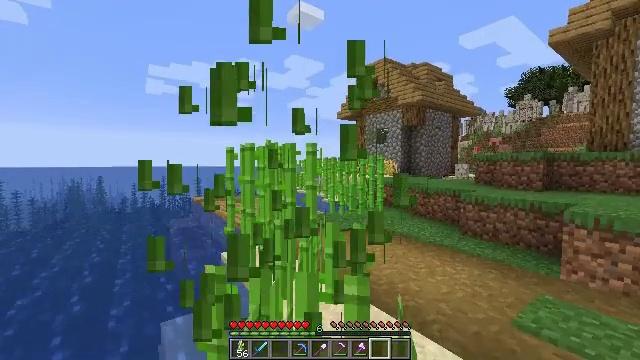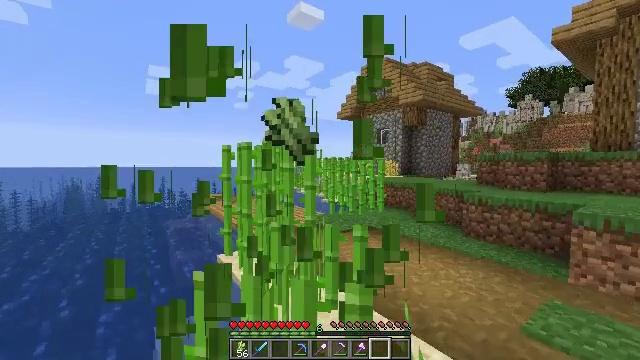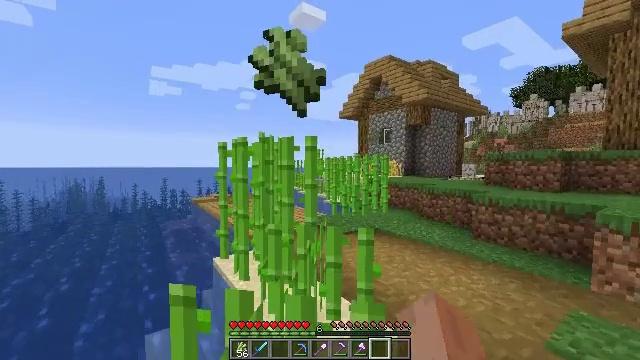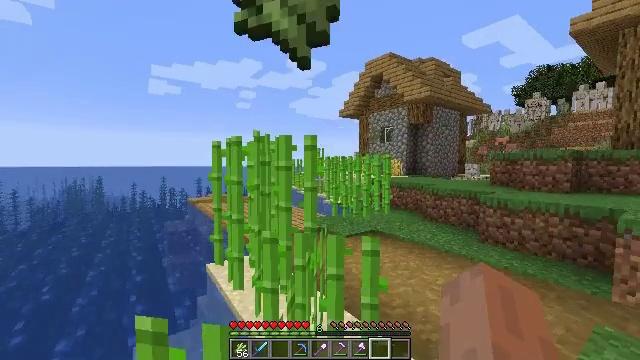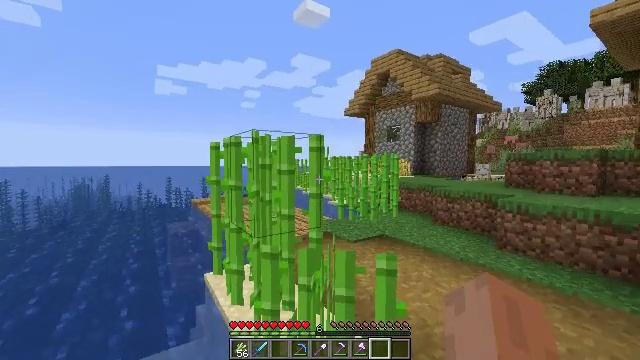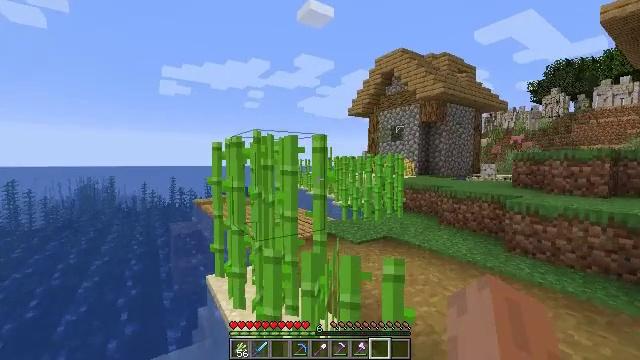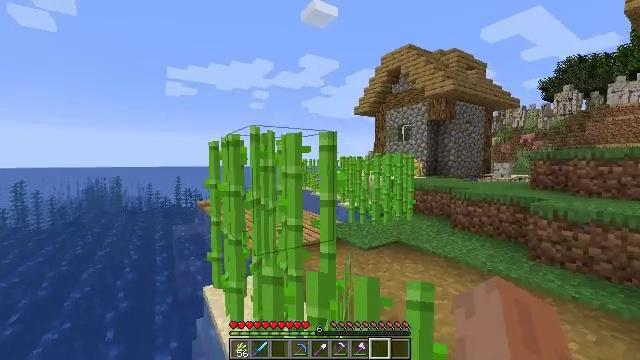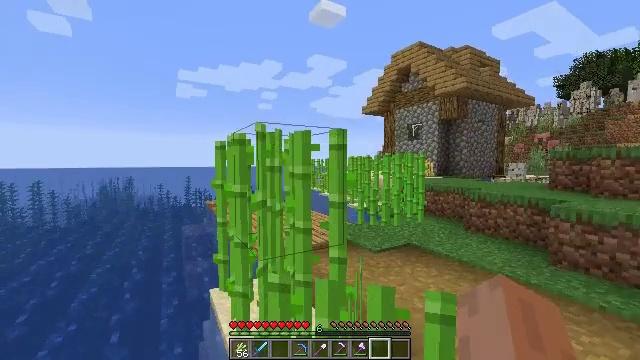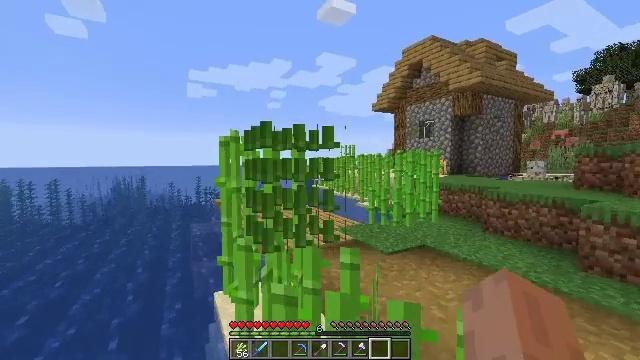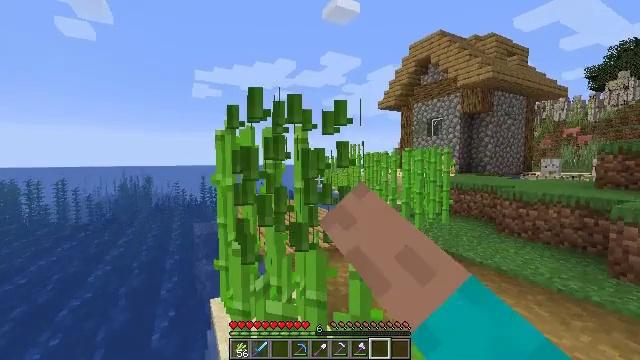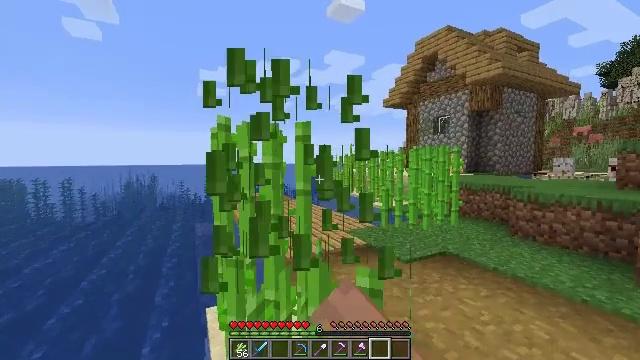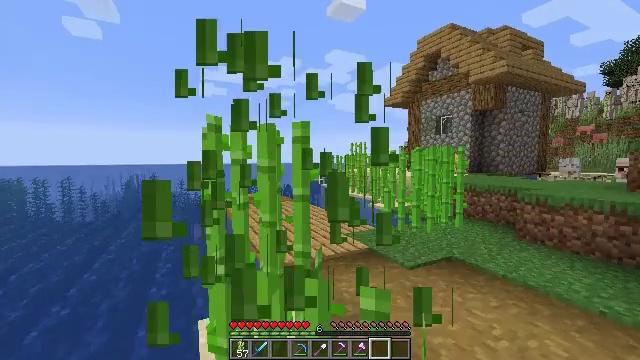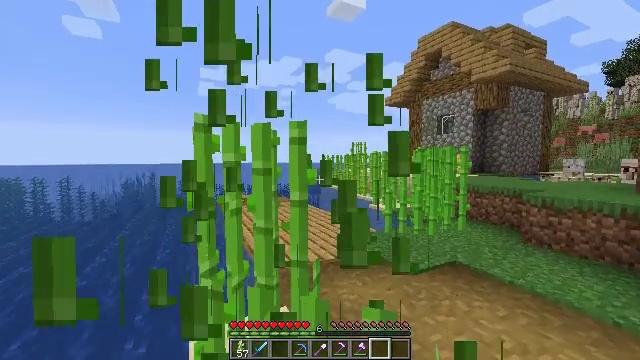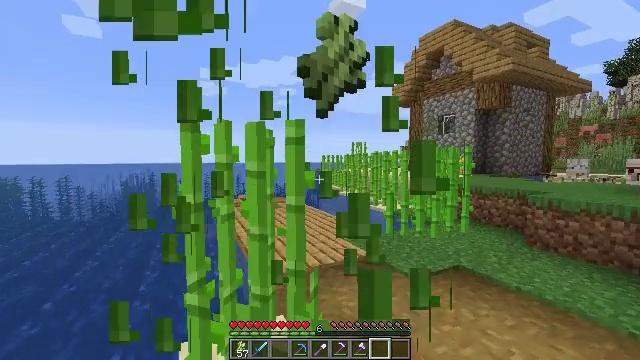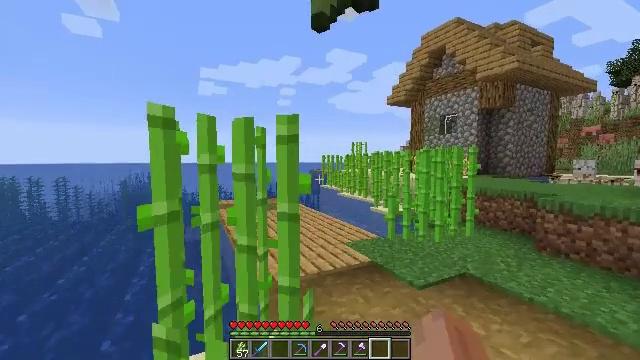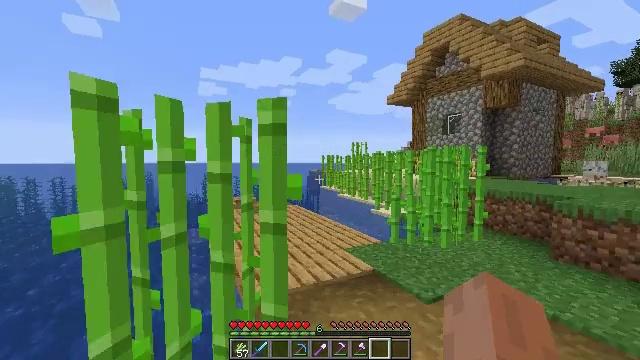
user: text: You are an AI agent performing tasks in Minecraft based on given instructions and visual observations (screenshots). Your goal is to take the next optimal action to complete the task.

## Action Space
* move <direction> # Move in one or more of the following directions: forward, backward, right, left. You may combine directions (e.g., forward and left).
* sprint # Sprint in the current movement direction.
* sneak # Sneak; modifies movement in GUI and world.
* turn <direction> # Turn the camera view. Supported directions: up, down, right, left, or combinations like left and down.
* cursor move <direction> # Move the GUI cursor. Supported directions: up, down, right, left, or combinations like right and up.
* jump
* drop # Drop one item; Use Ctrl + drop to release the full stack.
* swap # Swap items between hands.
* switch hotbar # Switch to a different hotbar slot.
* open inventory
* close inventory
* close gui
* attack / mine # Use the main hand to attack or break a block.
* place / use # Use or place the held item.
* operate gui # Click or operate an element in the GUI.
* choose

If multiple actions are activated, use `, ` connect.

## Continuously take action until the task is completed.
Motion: motion action
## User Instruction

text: Collect sugar cane near water sources.
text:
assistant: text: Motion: move forward
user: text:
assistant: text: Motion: move forward
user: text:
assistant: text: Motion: move forward
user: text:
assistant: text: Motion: move forward, turn left
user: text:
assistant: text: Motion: move forward
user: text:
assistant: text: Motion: move forward, turn left
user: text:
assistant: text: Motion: move forward, turn left
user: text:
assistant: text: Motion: move forward, turn left, attack / mine
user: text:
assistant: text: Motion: move forward, turn left, attack / mine
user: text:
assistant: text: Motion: move forward, attack / mine
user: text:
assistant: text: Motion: move forward
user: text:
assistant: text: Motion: move forward
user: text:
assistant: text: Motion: move forward
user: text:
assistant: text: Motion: move forward
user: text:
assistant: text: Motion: move forward
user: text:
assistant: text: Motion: move forward
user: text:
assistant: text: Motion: move forward, turn left
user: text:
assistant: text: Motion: move forward, turn left
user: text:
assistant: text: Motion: move forward
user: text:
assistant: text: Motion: move forward
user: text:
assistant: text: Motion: move forward
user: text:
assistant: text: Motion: turn left and down
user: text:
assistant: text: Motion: turn left and down
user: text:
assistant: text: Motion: turn left and down
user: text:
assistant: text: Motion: turn left
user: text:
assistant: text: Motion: turn left
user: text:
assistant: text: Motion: turn left
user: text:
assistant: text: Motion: no_op
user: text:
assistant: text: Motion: no_op
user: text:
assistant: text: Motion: no_op